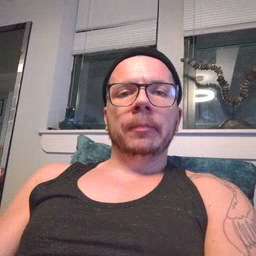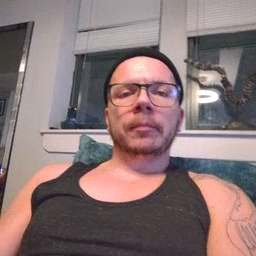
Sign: pajamas